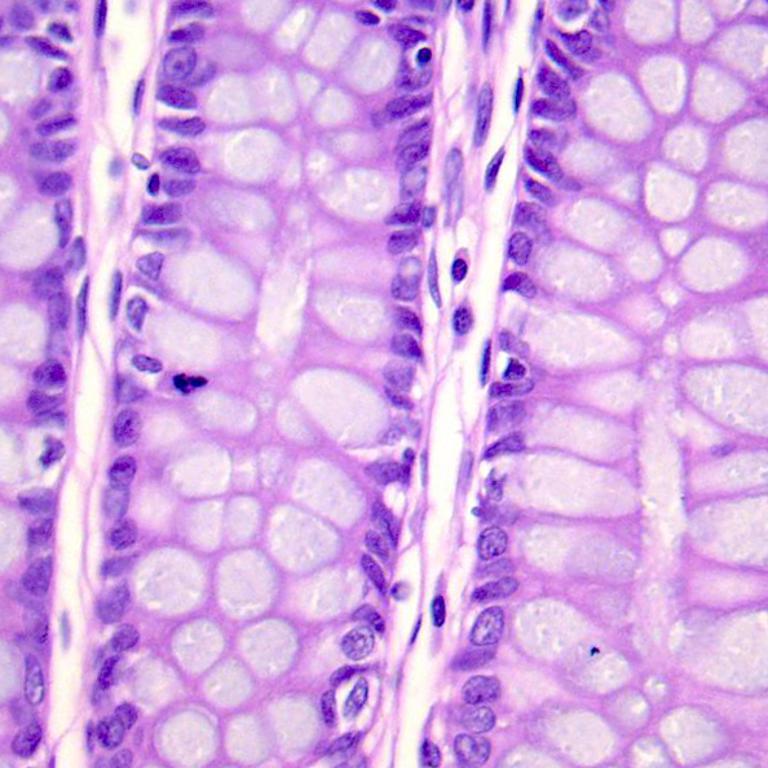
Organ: colon
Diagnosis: benign